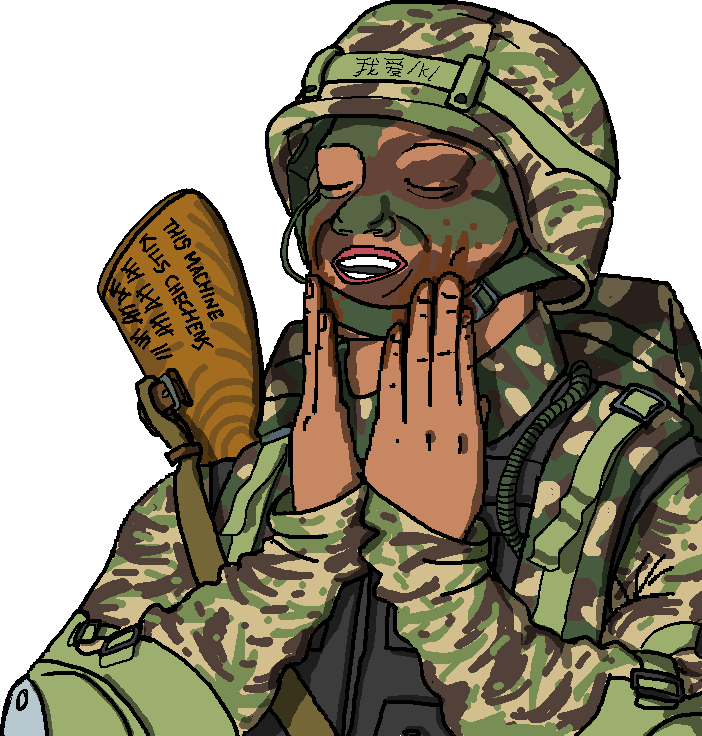
Label: 5_Feels_Good